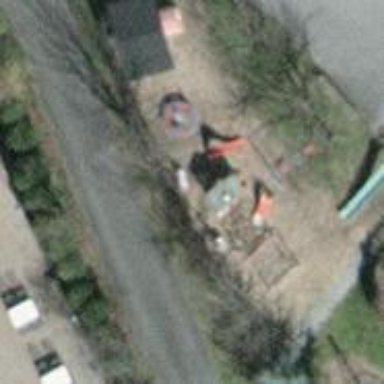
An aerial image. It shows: Playground area for leisure land.